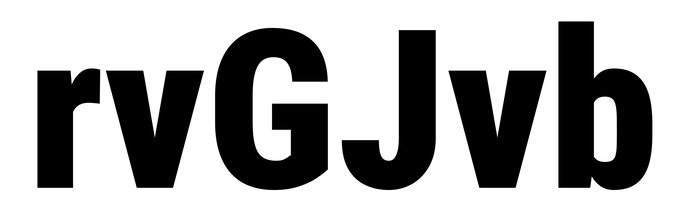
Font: Roboto_Condensed_Black